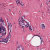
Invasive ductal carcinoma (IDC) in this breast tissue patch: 0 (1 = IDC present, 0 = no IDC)